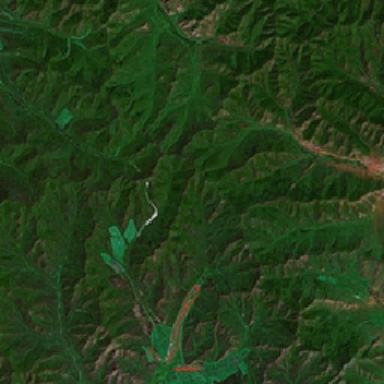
It is a big part of the green mountains .